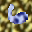
Label: 6